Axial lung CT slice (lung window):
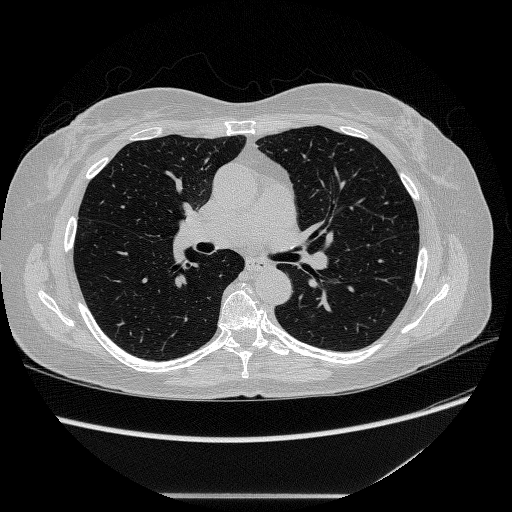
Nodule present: no